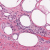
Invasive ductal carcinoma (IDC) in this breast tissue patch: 0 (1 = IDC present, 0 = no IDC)